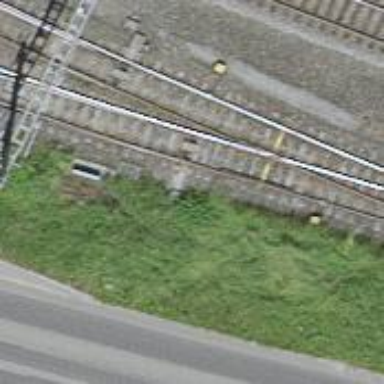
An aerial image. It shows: Railway switch.